Question: i'm building an iOS app where i'd like to change the default red google maps markers unfortunately I've tried to look all over the internet and cannot find any solutions.
My problem is that i've implement the gmaps clustering with gmaps utils, but I can't seem to find a way to change the icon of an item of the class POIItem. When try to change the makers appearance both markers are displayed, the default and the custom.
So here's a code snippet :
func getClubs(){
'''
ref.child("Clubs").observe(.value, with: { (snapshot) in
for child in snapshot.children{
let snap = child as! DataSnapshot
let value = snap.value as? [String: Any]
//print(value!)
let name = value?["Name"] as? String
//let latitude = value?["Latitude"] as? String
//let longitude = value?["Longitude"] as? String
let contact = value?["Contact"] as? String
let prix = value?["Prix"] as? [String:Int]
var adresse = value?["Adresse"] as? String
if adresse == nil {
adresse = value?["Address"] as? String
}
var idFB = value?["ID Facebook"] as? Int
if idFB == nil {
idFB = value?["Facebook ID"] as? Int
}
//let clubFbId = String(describing: idFB)
//print(clubFbId)
print("\(idFB)")
let clubStruct: Club = Club(name: name!, adresse: adresse!, contact: contact!, clubIdFb: idFB!)
if prix != nil {
clubStruct.prix = prix
}
self.clubArray.updateValue(clubStruct, forKey: idFB!)
print(self.clubArray[idFB!]?.name)
}
}){ (error) in
print(error.localizedDescription)
}
ref.child("Events").observe(.value, with: { (snapshot) in
//var indice: Int = 1
for child in snapshot.children{
let snap = child as! DataSnapshot
//print(snap.key)
let event = snap.childSnapshot(forPath: "0").value as? [String:Any]
let place = snap.childSnapshot(forPath: "0").childSnapshot(forPath: "place").value as? [String:Any]
let clubFbId = place?["id"] as? String
let name = event?["name"] as? String
let start_time = event?["start_time"] as? String
let end_time = event?["end_time"] as? String
let eventFbId = event?["id"] as? String
let videoURL = event?["videoURL"] as? String
let timetable = event?["timetable"] as? [String:String]
let dateFormatter = DateFormatter()
dateFormatter.dateFormat = "yyyy-MM-dd'T'HH:mm:ssZ"
dateFormatter.timeZone = TimeZone(abbreviation: "GMT+2:00")
let start = dateFormatter.date(from: start_time!)!
let end = dateFormatter.date(from: end_time!)!
if self.currentDate! > end {
continue
}
let location = snap.childSnapshot(forPath: "0").childSnapshot(forPath: "place").childSnapshot(forPath: "location").value as? [String:Any]
let latitude = location?["latitude"] as? CLLocationDegrees
let longitude = location?["longitude"] as? CLLocationDegrees
let eventStruct: Event = Event(latitude: latitude!, longitude: longitude!, clubIdFb: clubFbId!, eventIdFb: Int(eventFbId!)!, name: name!, start: start, end: end, idFirebase: snap.key)
if videoURL != nil {
eventStruct.videoURL = videoURL
}
if timetable != nil {
eventStruct.timetable = timetable
}
self.eventArray.updateValue(eventStruct, forKey: clubFbId!)
//print(self.eventArray[clubFbId!]?.name)
let event_marker = GMSMarker()
let clubimage = UIImage(named: "clubmarker")
let markerView = UIImageView(image: clubimage)
markerView.frame = CGRect(x: 0, y: 0, width: 58, height: 103)
event_marker.position = CLLocationCoordinate2D(latitude: latitude!, longitude: longitude!)
event_marker.map = mapViewFirst
event_marker.iconView = markerView
event_marker.isTappable = true
event_marker.groundAnchor = CGPoint(x: 0.5, y: 0.5)
let position = CLLocationCoordinate2D(latitude: latitude!, longitude: longitude!)
let event_item = POIItem(position:position, marker: event_marker)
self.clusterManager.add(event_item)
self.clusterManager.cluster()
// var iconGenerator : GMUDefaultClusterIconGenerator!
// let renderer = GMUDefaultClusterRenderer(mapView: mapViewFirst, clusterIconGenerator: iconGenerator)
if event_marker.position.latitude == self.latitude{
event_marker.iconView?.tintColor = UIColor.red
}
}
}){ (error) in
print(error.localizedDescription)
}
}
print(eventArray)
getClubs()
'''
If anyone has a solution it would be highly appreciated i'm quite new to programming and it's been a while i'm stuck with this for a while.

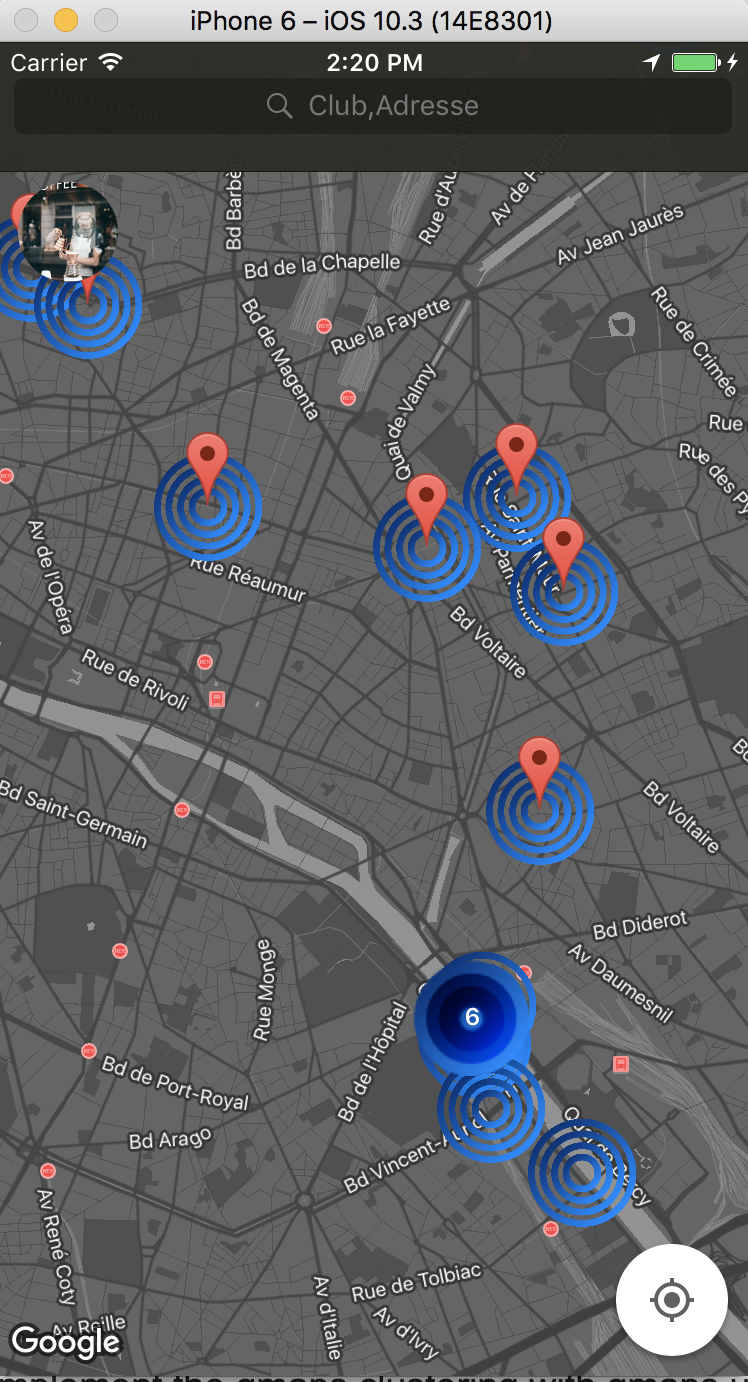
Answer: Here is the Google Documentation link: <URL>
SO answer here in SWIFT: Its not pretty but apprently works.
<URL>
For other basic markers:
Documentation at Google for basic markers here is the link:
<URL>
'''
marker.icon = GMSMarker.markerImage(with: .black)
'''